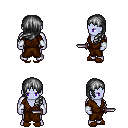
a pixel art fantasy rpg character, male body template, dark elf, purple skin, brown robe, metal pants, gray left-swept hairstyle, white cloth bracers, brown slippers, dagger, four views (front, back, left, right), 2x2 character sprite sheet, small pixel art, hard edges, no anti-aliasing